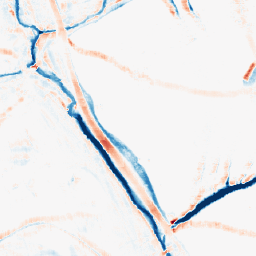
Category: morphological
Decomposition family: morphological_square
Decomposition parameters: operation: average
size: 10
Upsampling method: area
Upsampling parameters: scale: 2
Upsampling scale: 2